Question: How to export Change Request , associated requirement task and associated Tasks to Excel from TFS 2010?
I am trying to write query to pull all CRs and its requirement link and associated task for each requirement. Since i am very new to TFS 2010, i tried with some basic queries but i am getting result with just two levels.
For example, query should return with following levels
'''
ChangeRequest: Name Change
.RequireMent: First Name Change
.Task: First Name Change
.Requirement: Last Name Change
.Task: Last Name Change
'''
Instead i am getting like this(below)
'''
ChangeRequest: Name Change
.RequireMent: First Name Change
.Requirement: Last Name Change
'''
Below screenshot shows my query for "work item type and direct links"
Any help greatly appreciated. Thanks.

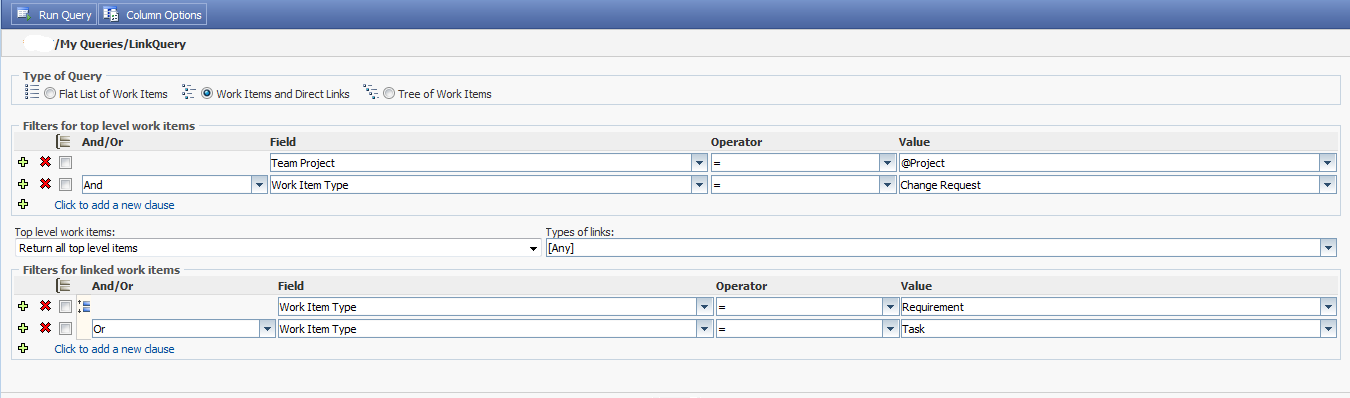
Answer: You can only export parent/child relationships to excel. Excel only support the Flat List and the Tree of Work items. If you export a "Work Items and Direct Links" query, it only exports the parent work items.